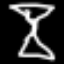
Label: hourglass